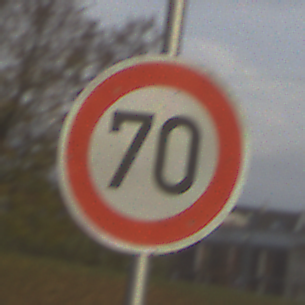
Verkehrszeichen: Geschwindigkeit70
Umgebung: Outdoor, Suburban
Tageszeit: SunriseSunset
Wetter: PartlyCloudy
Licht: Natural
Jahreszeit: NotSpecified
Kontrast: MediumContrast